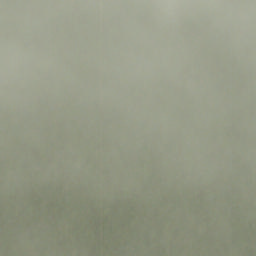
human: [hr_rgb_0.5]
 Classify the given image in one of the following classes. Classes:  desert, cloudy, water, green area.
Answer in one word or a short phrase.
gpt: cloudy